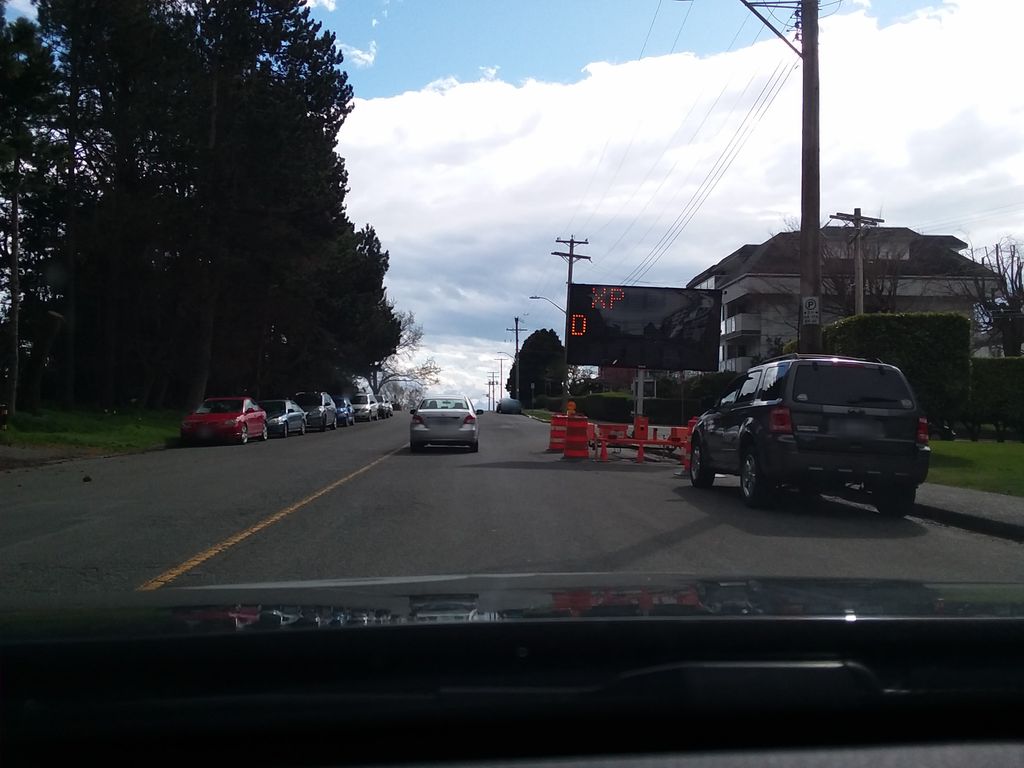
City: victoria